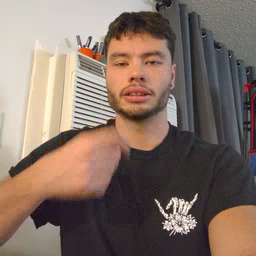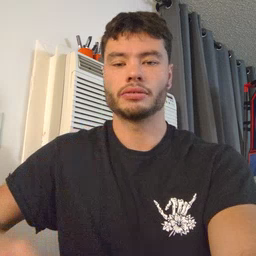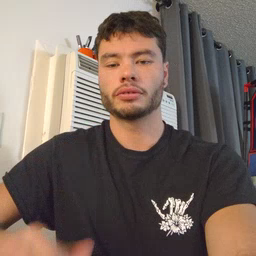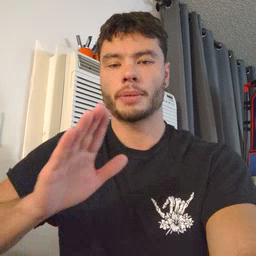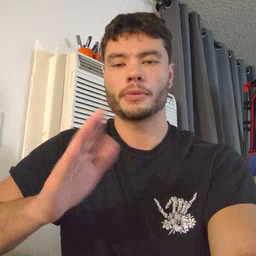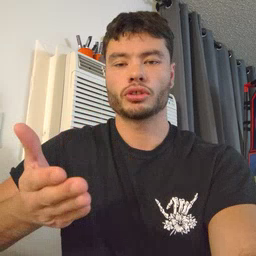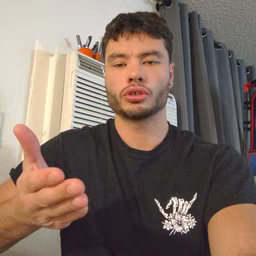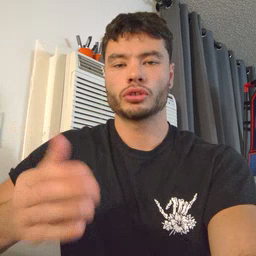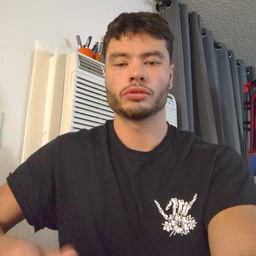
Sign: book